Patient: sex M, age 49
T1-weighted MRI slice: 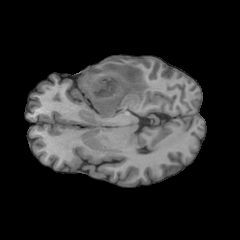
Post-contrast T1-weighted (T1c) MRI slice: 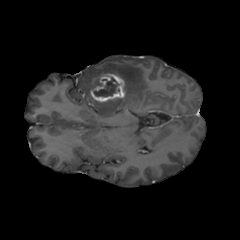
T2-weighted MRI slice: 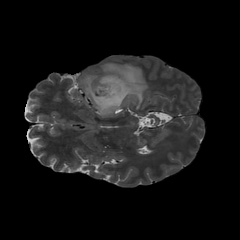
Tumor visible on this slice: yes
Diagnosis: Glioblastoma, IDH-wildtype
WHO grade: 4